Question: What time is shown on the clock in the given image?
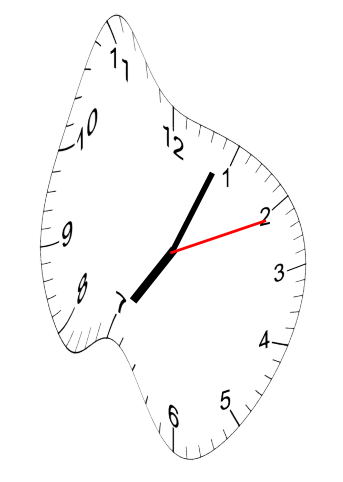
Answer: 07:04:11